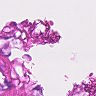
Metastatic tissue present: no